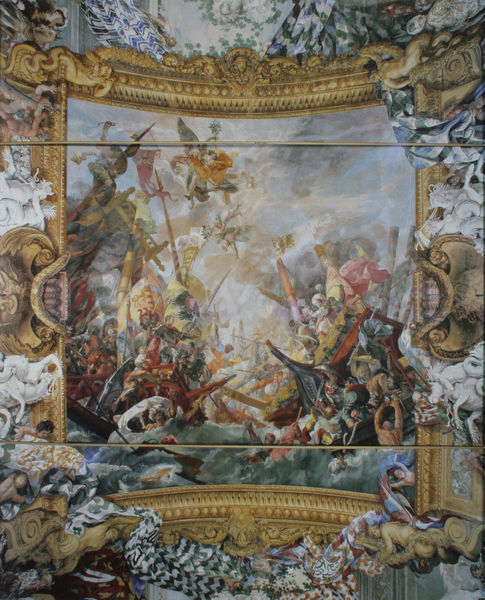
Titel: Grande Galleria, mittleres Bildfeld: Mark Antonio Colonna in der Seeschlacht von Lepanto
Künstler: Giovanni Coli
Standort: Rom
Institution: Palazzo Colonna
Schlagwörter: blau, blätter, dunkel, gemälde, himmel, kampf, mann, meer, vogel, wasser, weiß, wolken, frauen, gelb, grün, menschen, see, bewegung, blumen, bunt, frau, grau, männer, raum, schmuck, schwarz, rot, tier, tiere, tuch, wolke, malerei, muster, wand, architektur, barock, historie, mensch, rahmen, silber, tod, tot, bild, vorhang, vögel, kirche, gold, stoff, stoffe, decke, personen, rokkoko, girlande, rokoko, boote, pferde, reiter, engel, ranken, schiff, schiffe, segel, wellen, rahmung, fahnen, italien, fahne, flagge, mast, formen, saal, masten, krieg, schiffbruch, schlacht, sturm, untergang, detail, wandmalerei, stuck, foto, fotografie, gewölbe, stangen, palast, form, waffen, durcheinander, getümmel, schlange, pelikan, mythologie, viel, fisch, schnörkel, fasane, residenz, fresken, historienmalerei, gemenge, speer, deckengemälde, fresko, golden, fotographie, illusion, ungeheuer, aufnahme, drachen, fresco, rettung, fische, deckenmalerei, meerwasser, seeschlacht, standarten, tiepolo, meeer, deckenfresko, ertrinken, deckenausmalung, ertrinkende, deckengemäld, in sotto a su, meer wellen, seetiere, stucco finto, stucko finto, stucku finto, schifffe, golöd, ssegel